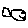
Label: fish